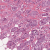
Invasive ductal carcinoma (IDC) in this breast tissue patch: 1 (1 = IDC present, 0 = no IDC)